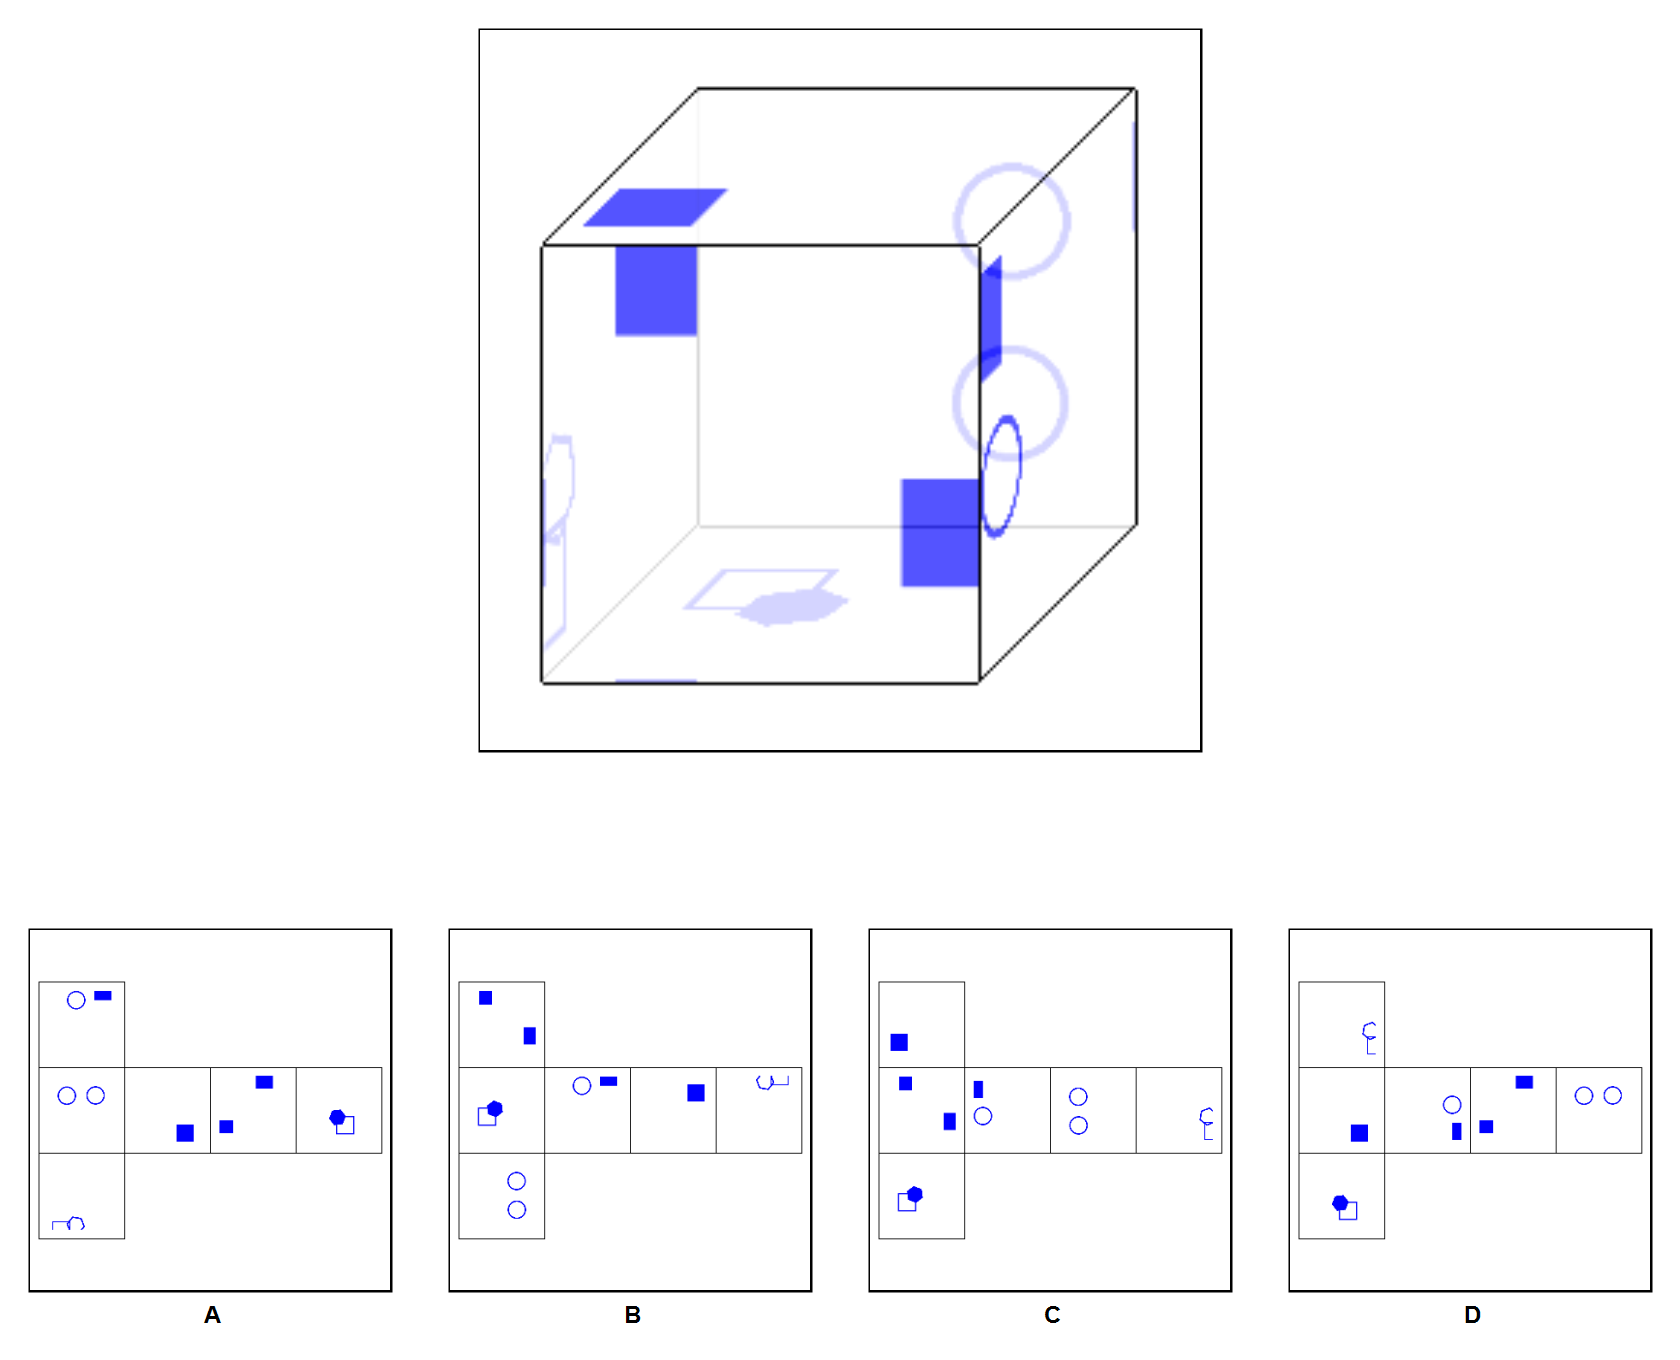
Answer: D